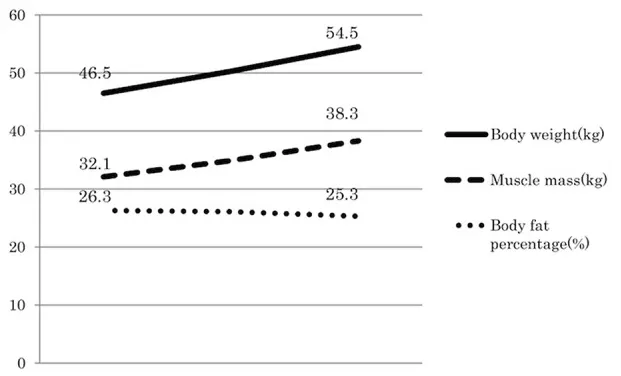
Body composition changes during Ninjin'yoeito therapy. Body composition was assessed at the indicated time points using bioelectrical impedance. Ninjin'yoeito administration increased the body weight and muscle mass without affecting body fat percentage.
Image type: chart (chart)